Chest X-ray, PA view. Patient: 75 years old, sex M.
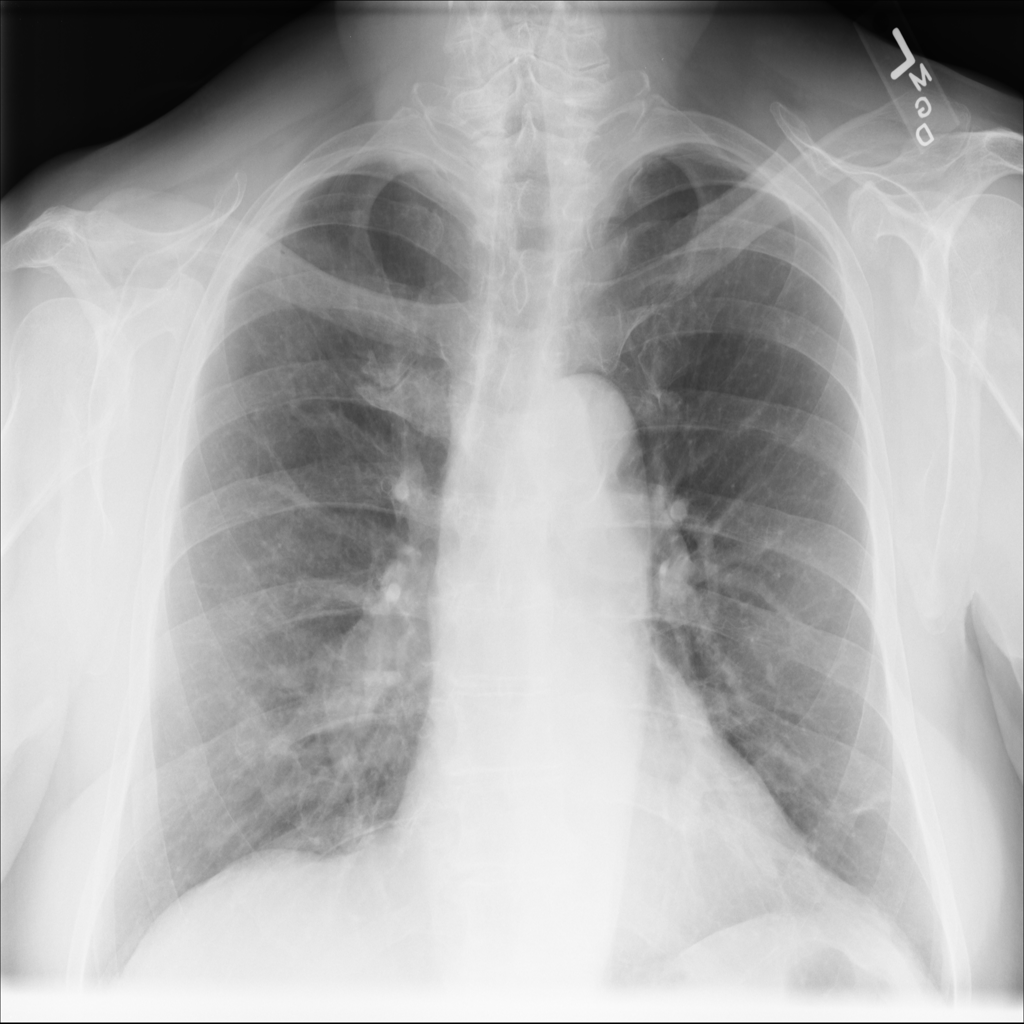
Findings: No Finding